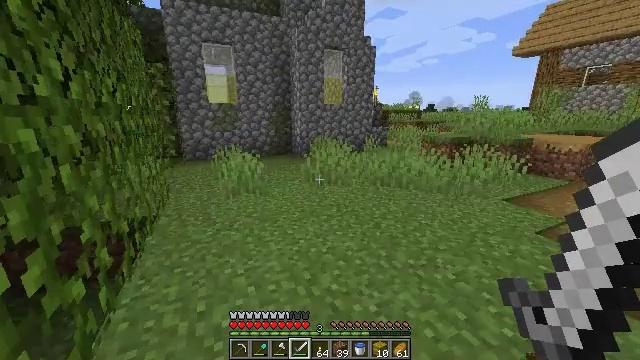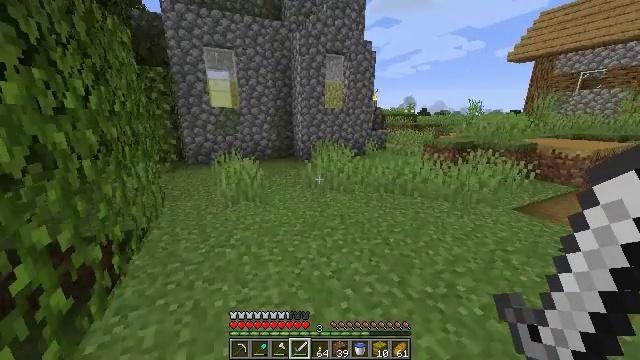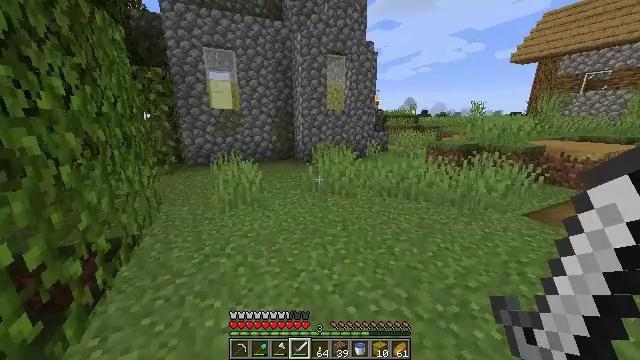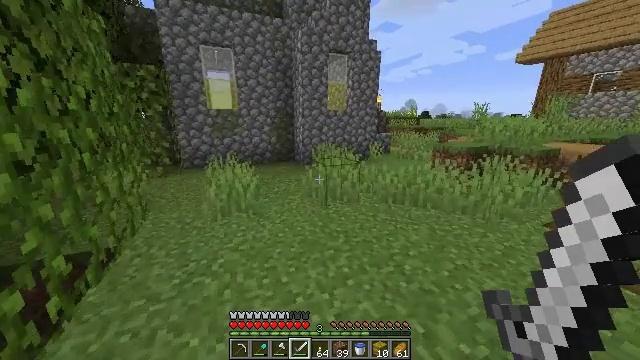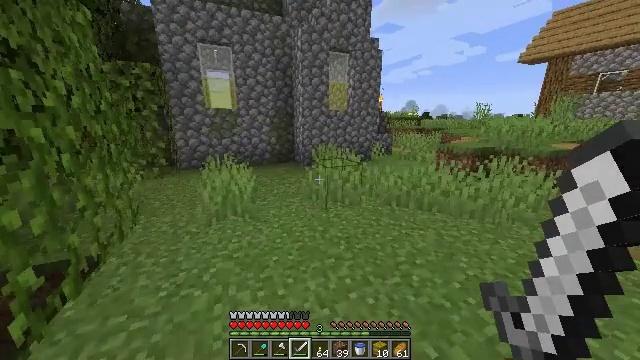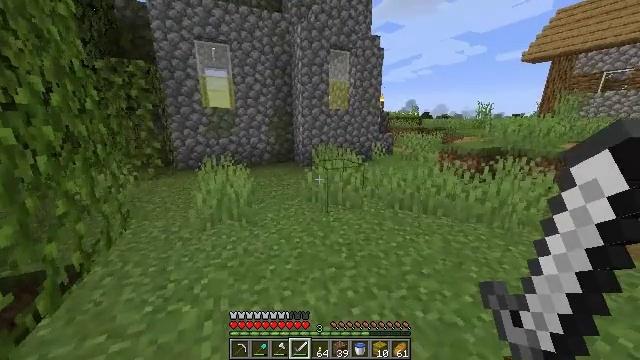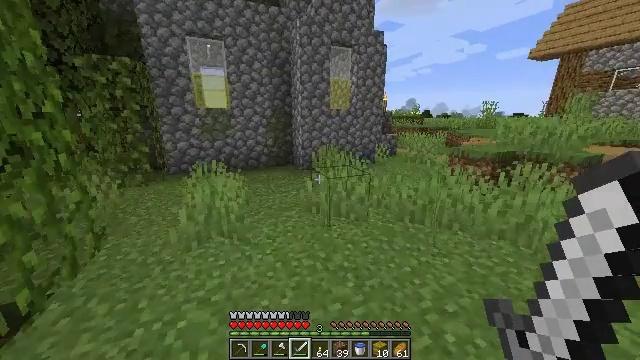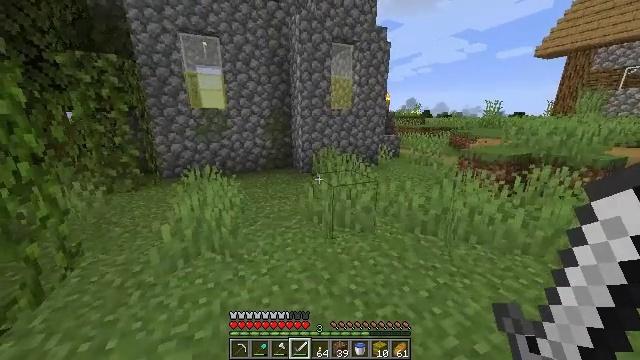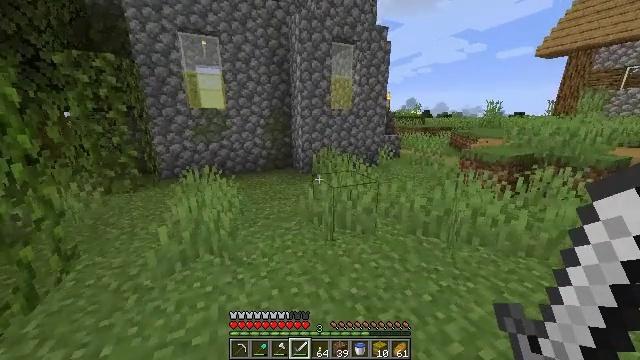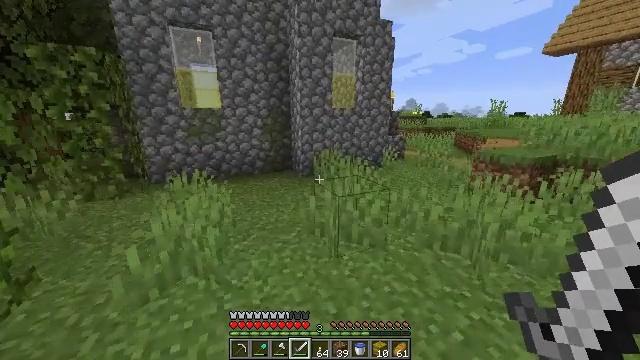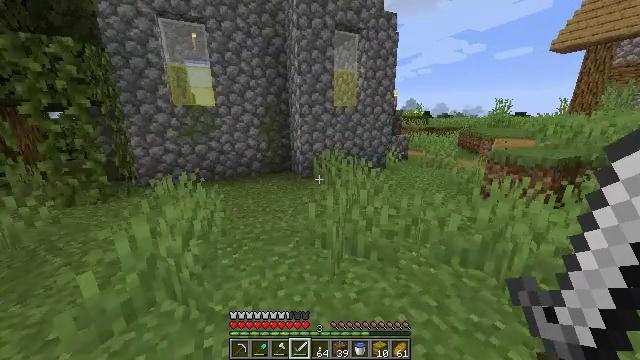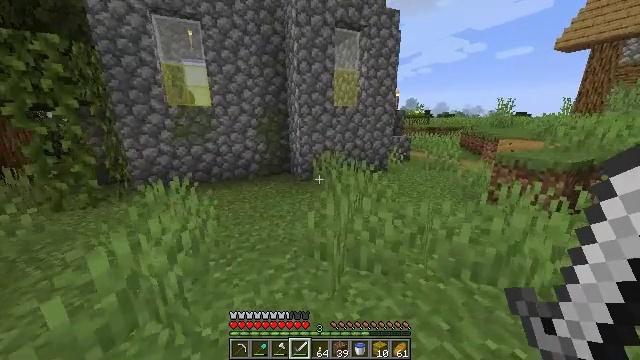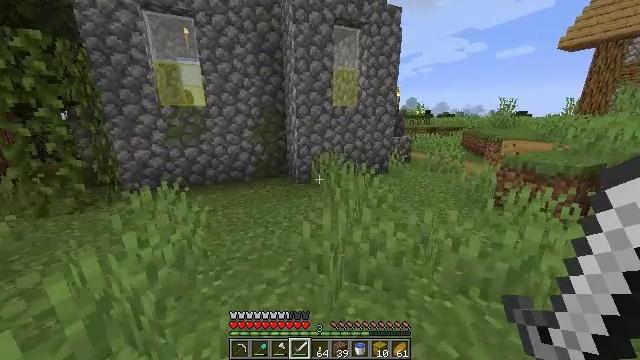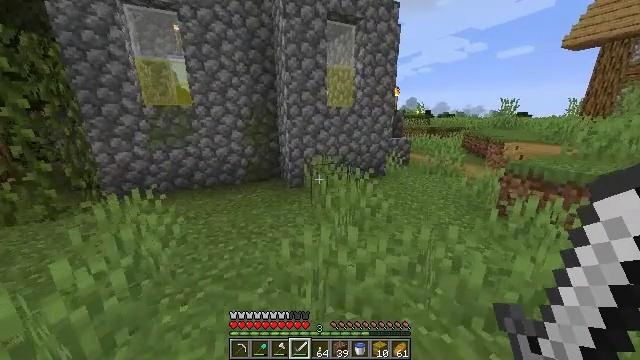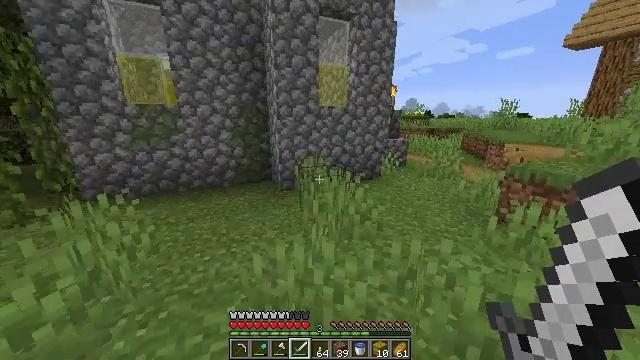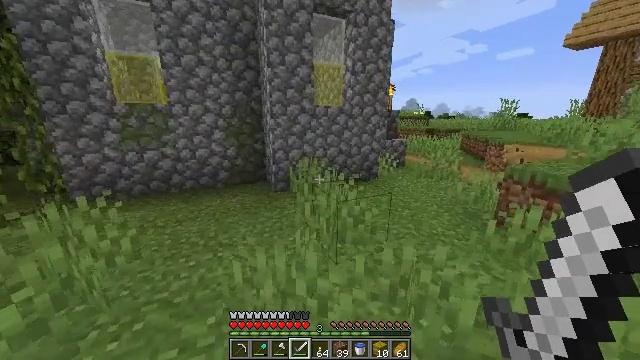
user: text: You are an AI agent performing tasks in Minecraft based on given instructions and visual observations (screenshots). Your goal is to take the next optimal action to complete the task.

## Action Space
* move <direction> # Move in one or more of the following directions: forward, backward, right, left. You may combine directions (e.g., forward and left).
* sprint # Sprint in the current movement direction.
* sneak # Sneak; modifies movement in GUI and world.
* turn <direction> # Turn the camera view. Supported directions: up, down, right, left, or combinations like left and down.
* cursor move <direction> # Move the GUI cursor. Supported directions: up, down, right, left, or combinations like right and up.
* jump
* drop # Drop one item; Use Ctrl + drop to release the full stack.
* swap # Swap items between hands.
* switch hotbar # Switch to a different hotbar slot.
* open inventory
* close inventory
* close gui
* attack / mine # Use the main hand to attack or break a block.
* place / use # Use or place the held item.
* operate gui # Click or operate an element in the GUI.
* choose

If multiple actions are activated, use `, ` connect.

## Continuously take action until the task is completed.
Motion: motion action
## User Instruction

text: Mine the brewing stand from your base.
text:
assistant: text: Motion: move forward, sprint
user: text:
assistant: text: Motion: move forward, sprint
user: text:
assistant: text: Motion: move forward, sprint
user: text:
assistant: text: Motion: move forward, sprint
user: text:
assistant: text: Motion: move forward, sprint
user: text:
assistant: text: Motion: move forward, sprint
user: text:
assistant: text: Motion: move forward, sprint
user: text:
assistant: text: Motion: move forward, sprint
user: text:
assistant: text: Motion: move forward, sprint
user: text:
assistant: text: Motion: move forward, sprint
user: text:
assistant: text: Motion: move forward
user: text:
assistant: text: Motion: move forward and move right
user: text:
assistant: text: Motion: move forward and move right
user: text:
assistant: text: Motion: move forward and move right
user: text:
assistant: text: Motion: move forward and move right
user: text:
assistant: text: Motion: move forward and move right
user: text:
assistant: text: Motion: move forward and move right, turn right and up
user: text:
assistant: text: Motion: move forward and move right, turn right and up
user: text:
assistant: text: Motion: move forward and move right, turn right
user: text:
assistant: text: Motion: move forward and move right, turn right
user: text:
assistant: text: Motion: move forward and move right, turn right
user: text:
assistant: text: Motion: move forward and move right, turn right
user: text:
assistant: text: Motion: move forward, turn right
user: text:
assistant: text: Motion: move forward, turn right
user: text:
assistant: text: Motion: move forward, jump
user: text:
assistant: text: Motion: move forward, jump
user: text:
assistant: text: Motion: move forward, jump
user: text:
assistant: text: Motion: move forward, jump
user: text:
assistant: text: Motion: move forward, jump
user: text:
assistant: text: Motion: move forward, turn right